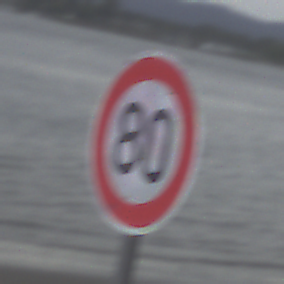
Verkehrszeichen: Geschwindigkeit80
Umgebung: Outdoor, Suburban
Tageszeit: Midday
Wetter: Overcast
Licht: Natural
Jahreszeit: NotSpecified
Kontrast: LowContrast